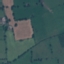
Land use / land cover class: Pasture